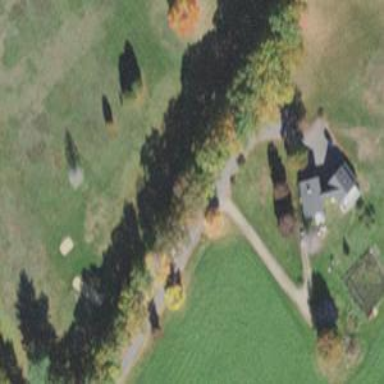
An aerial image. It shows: Driveway.